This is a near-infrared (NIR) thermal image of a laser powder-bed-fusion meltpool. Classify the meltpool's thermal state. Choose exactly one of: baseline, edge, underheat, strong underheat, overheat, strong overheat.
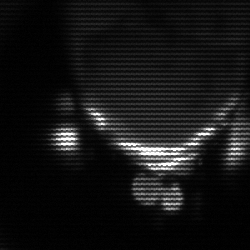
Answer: baseline